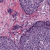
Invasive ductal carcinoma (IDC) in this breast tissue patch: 1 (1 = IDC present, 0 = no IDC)